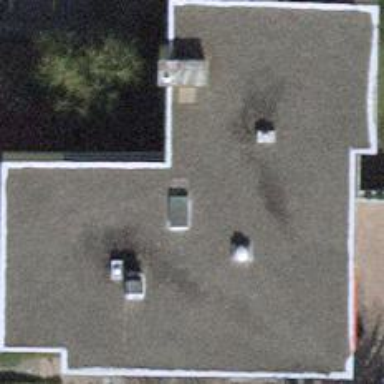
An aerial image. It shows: Restaurant with flat roof.